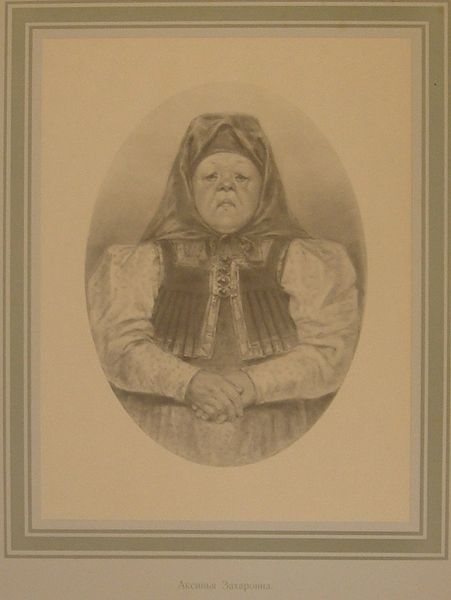
Titel: Aksin’ia Zakharovna, Aksin’ia Zakharovna
Künstler: Petr Mikhailovich Boklevskii
Standort: Amherst (Massachusetts, USA)
Institution: Mead Art Museum, Amherst College
Schlagwörter: hands, hat, religious, white, black, blouse, dress, female, green, old, portrait, woman, picture, print, hand, sad, drawing, frame, realism, scarf, etching, sketch, vest, pencil, draw, religion, figure, clothing, bored, ruffle, fat, sadness, chiaroscuro, headgear, nun, drawign, habit, monotone, vignette, septon, pleat